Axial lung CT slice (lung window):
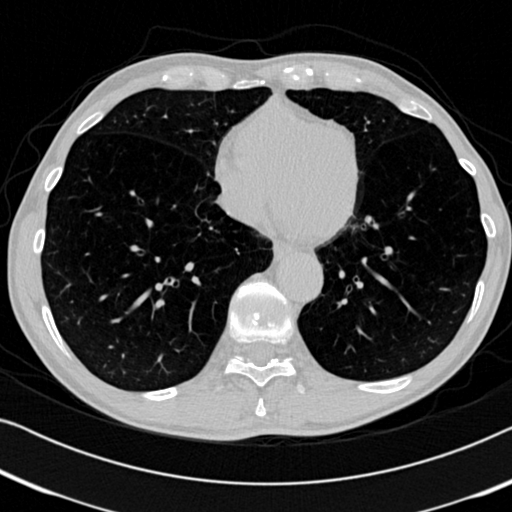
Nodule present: no